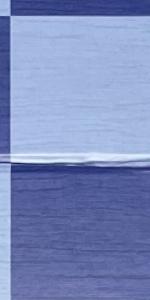
Label: Empty